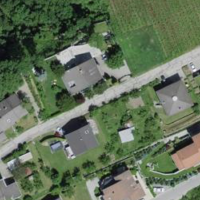
EUNIS habitat code: 55
Species observed at this site:
Carpinus betulus